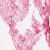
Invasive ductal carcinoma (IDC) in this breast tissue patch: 0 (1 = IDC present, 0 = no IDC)